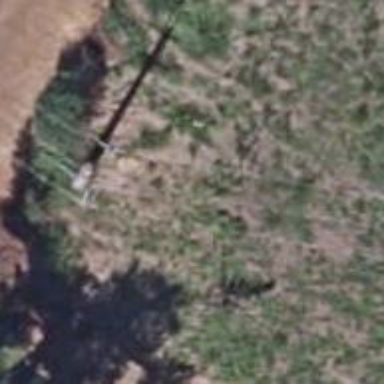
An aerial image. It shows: Power pole.